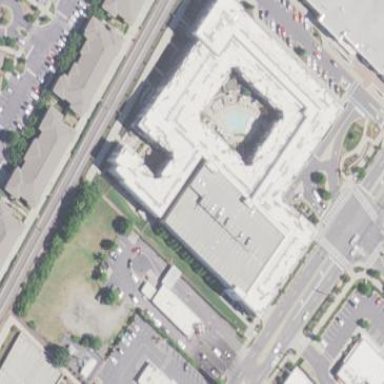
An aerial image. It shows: Multi-storey parking building.